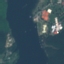
Land use / land cover class: River